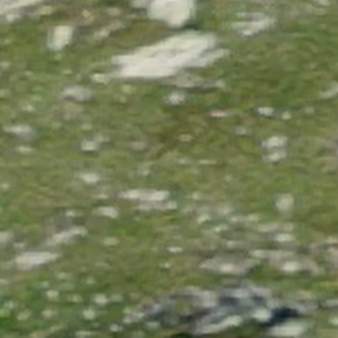
Label: other